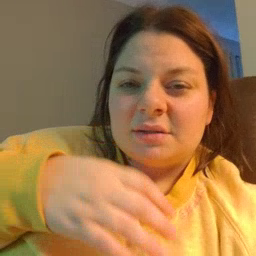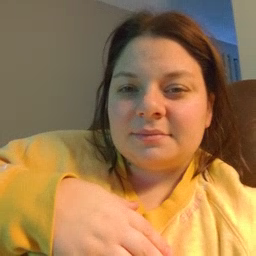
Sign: fast